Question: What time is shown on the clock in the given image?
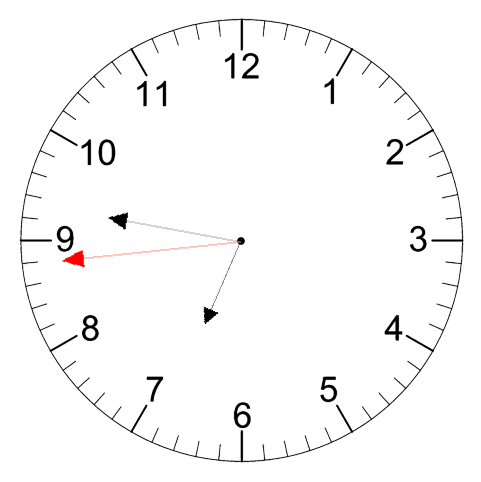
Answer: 06:46:44